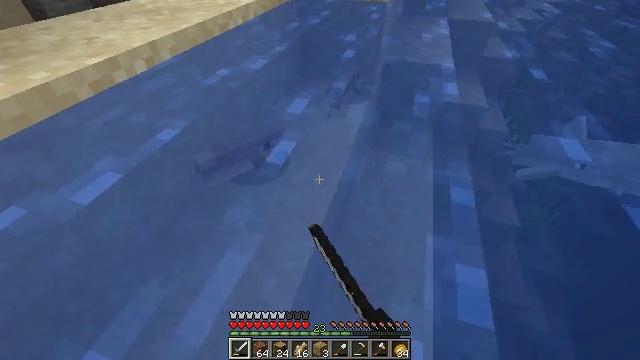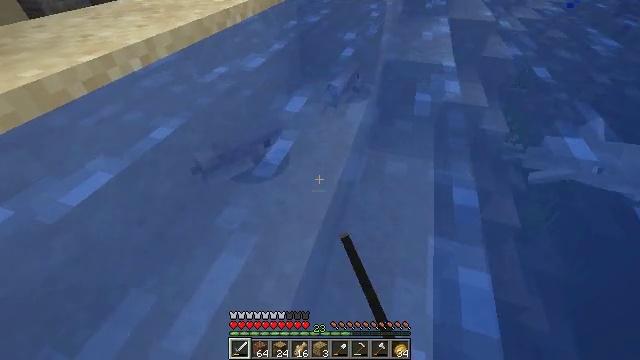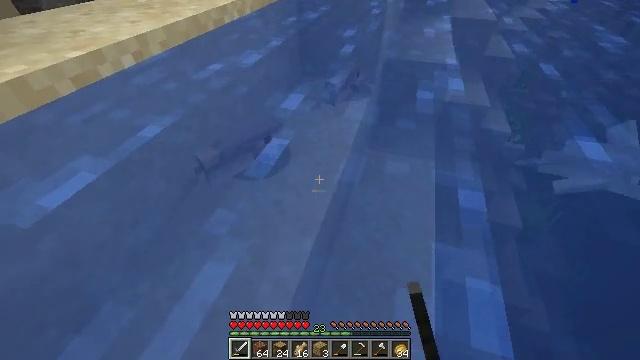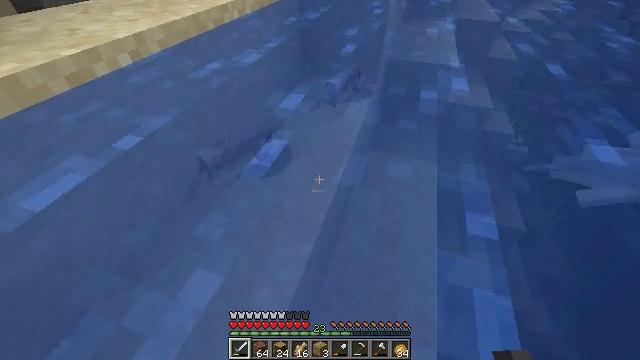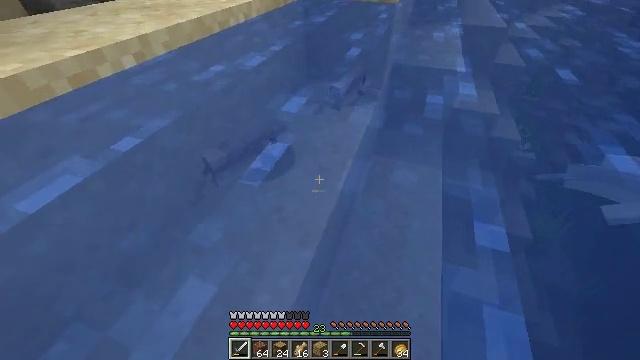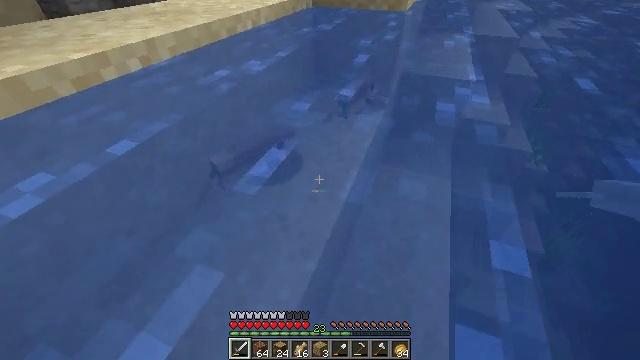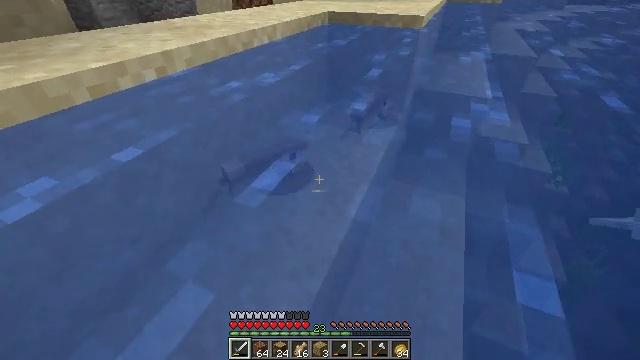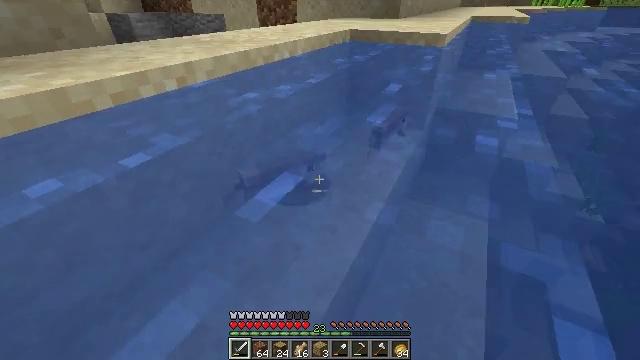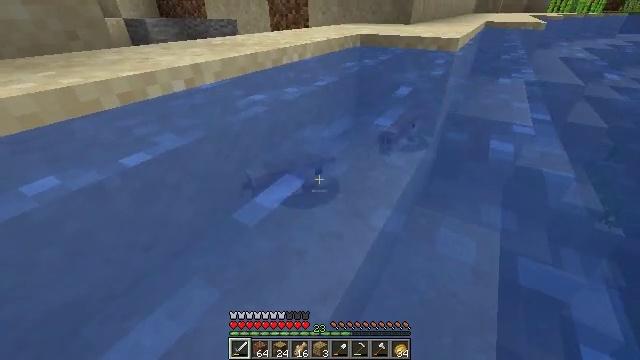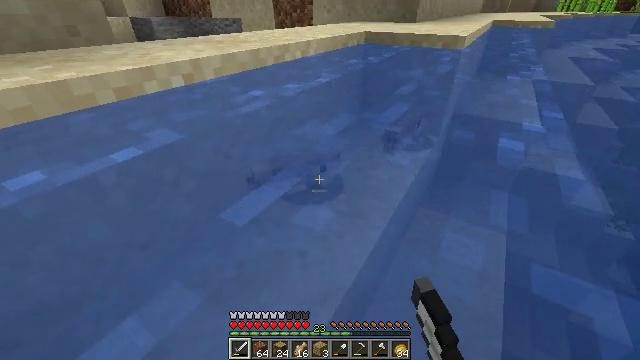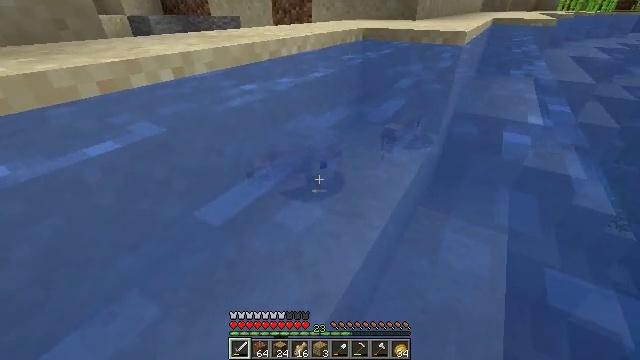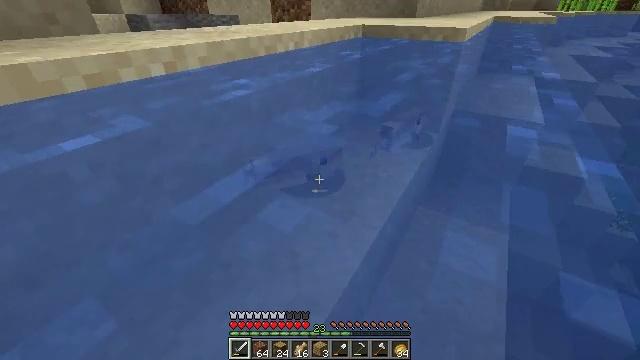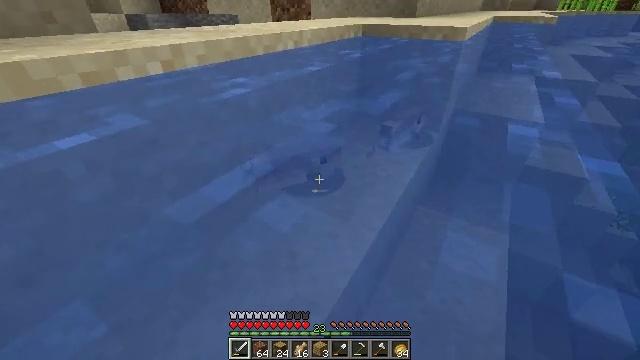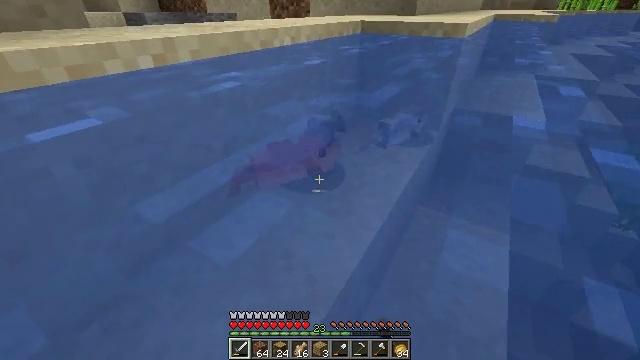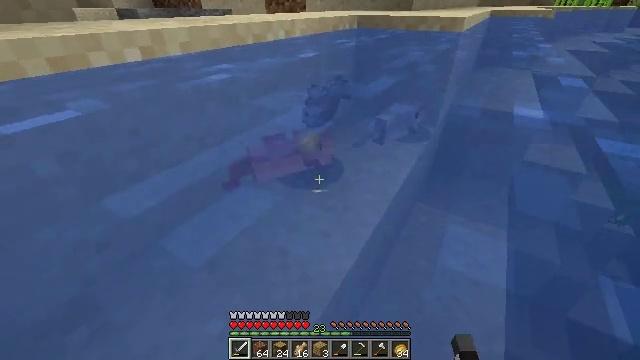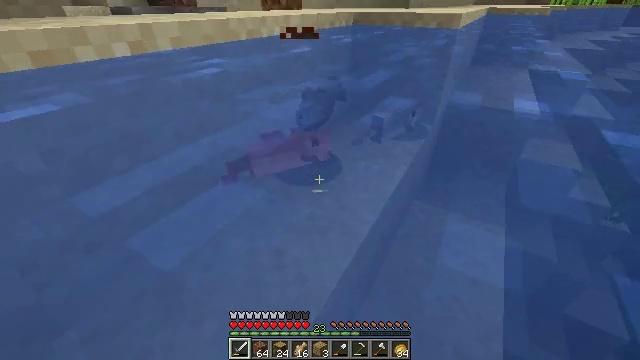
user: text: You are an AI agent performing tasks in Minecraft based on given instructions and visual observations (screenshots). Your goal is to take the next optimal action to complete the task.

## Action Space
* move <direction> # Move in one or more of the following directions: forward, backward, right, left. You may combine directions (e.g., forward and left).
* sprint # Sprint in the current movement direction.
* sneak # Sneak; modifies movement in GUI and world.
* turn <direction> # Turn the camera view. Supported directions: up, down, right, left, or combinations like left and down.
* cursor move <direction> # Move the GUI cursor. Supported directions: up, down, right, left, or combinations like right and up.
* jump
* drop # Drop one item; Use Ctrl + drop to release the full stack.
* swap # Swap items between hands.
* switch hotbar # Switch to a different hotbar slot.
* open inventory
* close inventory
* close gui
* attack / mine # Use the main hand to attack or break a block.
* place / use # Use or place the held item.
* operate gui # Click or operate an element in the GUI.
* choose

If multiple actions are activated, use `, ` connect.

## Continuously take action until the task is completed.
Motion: motion action
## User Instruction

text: Kill mobs in water.
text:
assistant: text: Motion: move forward and move left
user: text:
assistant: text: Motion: move forward and move left
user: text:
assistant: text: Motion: move forward and move left
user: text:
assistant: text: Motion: move forward and move left, turn left
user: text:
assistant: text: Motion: move forward and move left, turn left and up
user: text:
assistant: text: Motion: move forward and move left, turn left and up
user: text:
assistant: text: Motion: move forward and move left, turn left and up
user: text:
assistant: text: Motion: move forward and move left, turn left and up, attack / mine
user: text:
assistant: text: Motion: move forward and move left, turn left, attack / mine
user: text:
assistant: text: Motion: move forward and move left, attack / mine
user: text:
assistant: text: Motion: move forward and move left, attack / mine
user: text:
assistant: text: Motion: move forward and move left
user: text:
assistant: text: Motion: move forward and move left
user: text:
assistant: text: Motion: move forward and move left
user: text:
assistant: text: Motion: move forward
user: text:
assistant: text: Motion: move forward
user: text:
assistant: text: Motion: move forward
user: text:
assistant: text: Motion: move forward, jump
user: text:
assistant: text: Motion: move forward, jump
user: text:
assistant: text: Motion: move forward, jump
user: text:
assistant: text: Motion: move forward, jump
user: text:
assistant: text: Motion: move forward, jump
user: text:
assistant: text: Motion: move forward, turn right and down, jump
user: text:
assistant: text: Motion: move forward, turn right and down, jump
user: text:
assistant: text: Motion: move forward, turn right and down, jump
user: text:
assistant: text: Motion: move forward, turn right and down
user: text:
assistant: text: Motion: move forward, turn right and down
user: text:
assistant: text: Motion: move forward, turn right and down
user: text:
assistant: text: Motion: move forward
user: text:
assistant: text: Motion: move forward